Question: Working in SSRS I have columns of values, totals for the month on various parts. I want to be able to show graphically next to each one if the cost went up, down or stayed the same. For for example if, month 2 = month 3, it would show an equal embedded icon, etc. I have the icons in my report and I have an expression but its not working correctly for the column, could someone give me some insight?
Thanks
'''
=IIF(Sum(Fields!Expr1.Value, "MONTH2") < Sum(Fields!Expr1.Value, "MONTH3"), "up",
IIF(Sum(Fields!Expr1.Value, "MONTH2") > Sum(Fields!Expr1.Value, "MONTH3"),
"down", "equal"))
'''

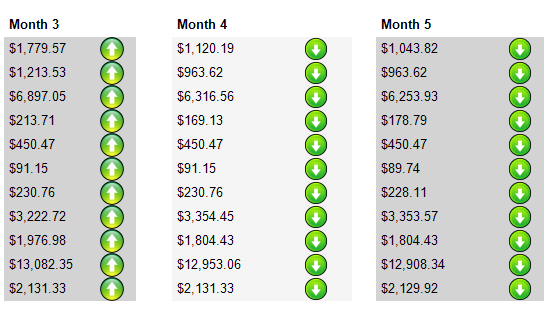
Answer: The SUM expression as you are using it is for summing an entire dataset. For example:
'''
SUM(Fields!Expr1.Value, "MONTH2")
'''
sums the value of the 'Expr' field over the entire dataset 'MONTH2'
What you seem to be after is comparing field values within a row. Something like this:
'''
=IIF(Sum(Fields!MONTH2.Value) < Sum(Fields!MONTH3.Value), "up",
IIF(Sum(Fields!MONTH2.Value) > Sum(Fields!MONTH3.Value),
"down", "equal"))
'''